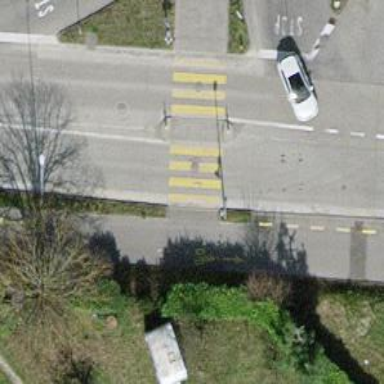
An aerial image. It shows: Asphalt footway with marked crossing.